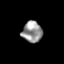
Tissue: lung
Cell type: Others
Senescence score: 0.208
Nuclear area (px): 414
Mean DAPI intensity: 149.882